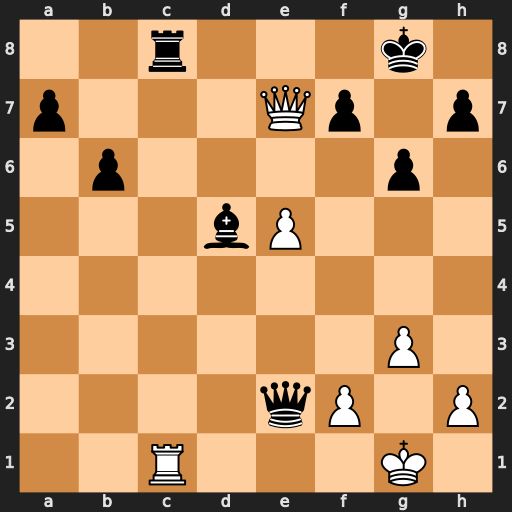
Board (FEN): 2r3k1/p3Qp1p/1p4p1/3bP3/8/6P1/4qP1P/2R3K1
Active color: w
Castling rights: -
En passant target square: -
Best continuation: Rxc8+ Kg7 Qf8#